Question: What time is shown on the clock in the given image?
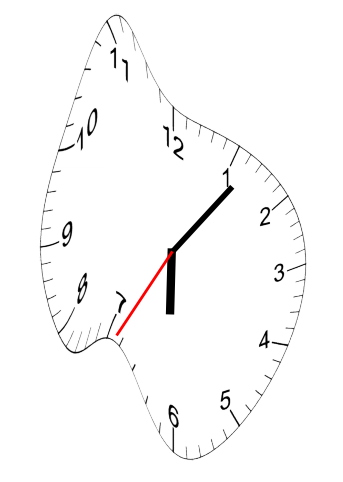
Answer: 06:06:35